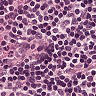
Metastatic tissue present: no